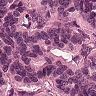
Metastatic tissue present: yes